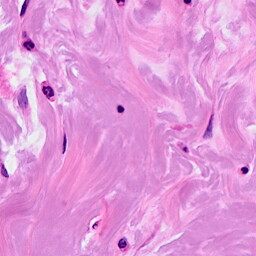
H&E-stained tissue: Breast